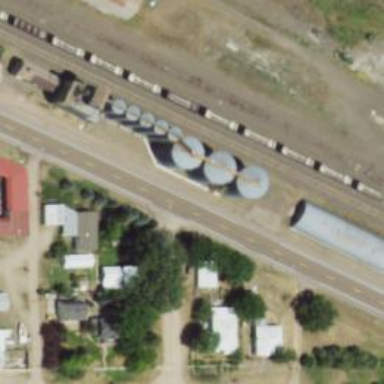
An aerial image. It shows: Silo.